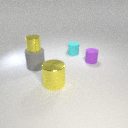
large yellow metal cylinder to the right of large gray rubber cylinder